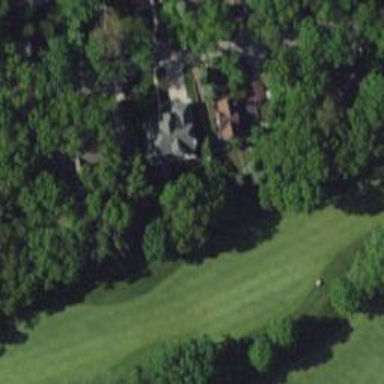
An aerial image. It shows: Scenic golf fairway.